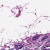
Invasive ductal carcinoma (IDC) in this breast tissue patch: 0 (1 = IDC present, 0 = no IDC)